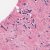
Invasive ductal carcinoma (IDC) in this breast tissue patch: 1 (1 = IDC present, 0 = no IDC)